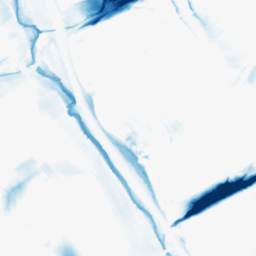
Category: morphological
Decomposition family: morphological_diamond
Decomposition parameters: operation: closing
radius: 20
Upsampling method: cubic_mitchell
Upsampling parameters: scale: 8
Upsampling scale: 8